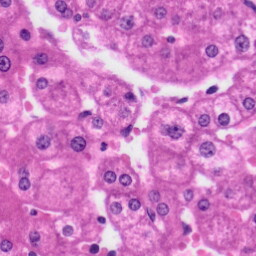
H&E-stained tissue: Liver